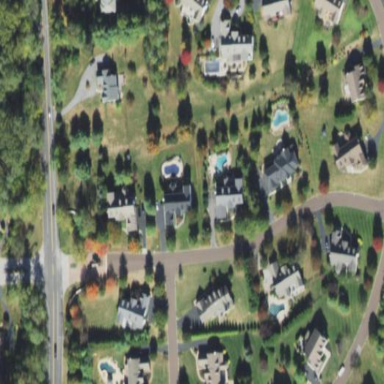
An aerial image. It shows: Residential area in rural setting.